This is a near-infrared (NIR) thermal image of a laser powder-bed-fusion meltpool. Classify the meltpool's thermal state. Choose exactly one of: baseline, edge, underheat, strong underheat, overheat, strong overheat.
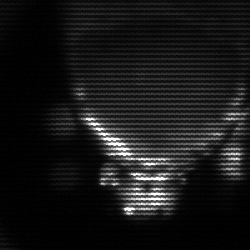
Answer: edge